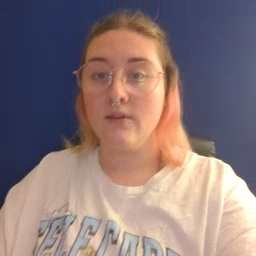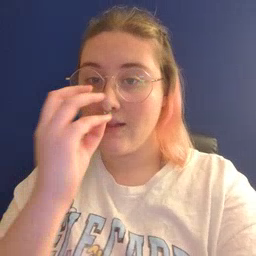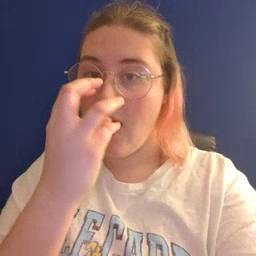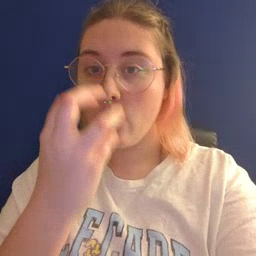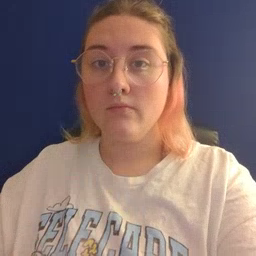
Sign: clown